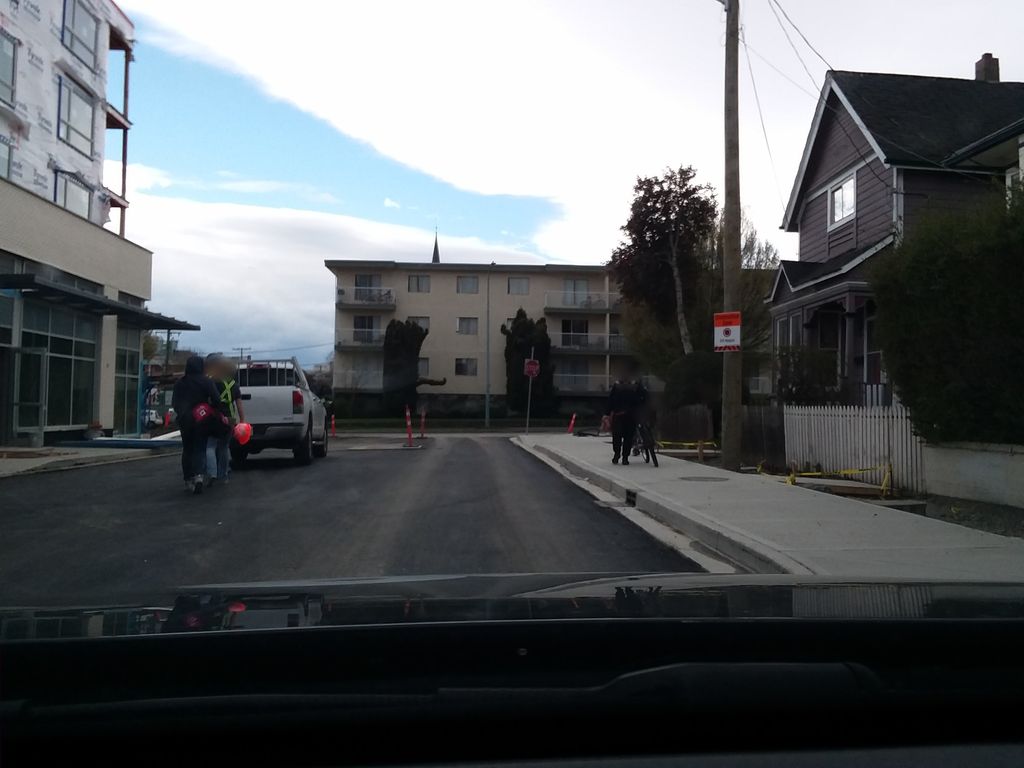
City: victoria